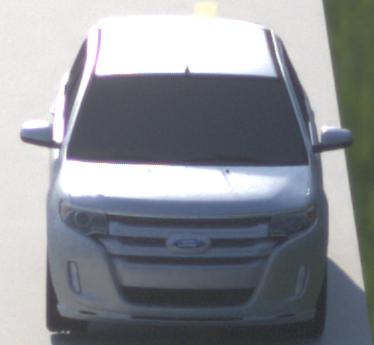
Make: Ford
Model: Edge
Detailed model: Gen. 1 Facelift
Model produced from: 2010
Model produced until: 2015
Doors: 5
Color: white
Road condition: dry road
Daytime: sunrise or sunset
Contrast: medium contrast